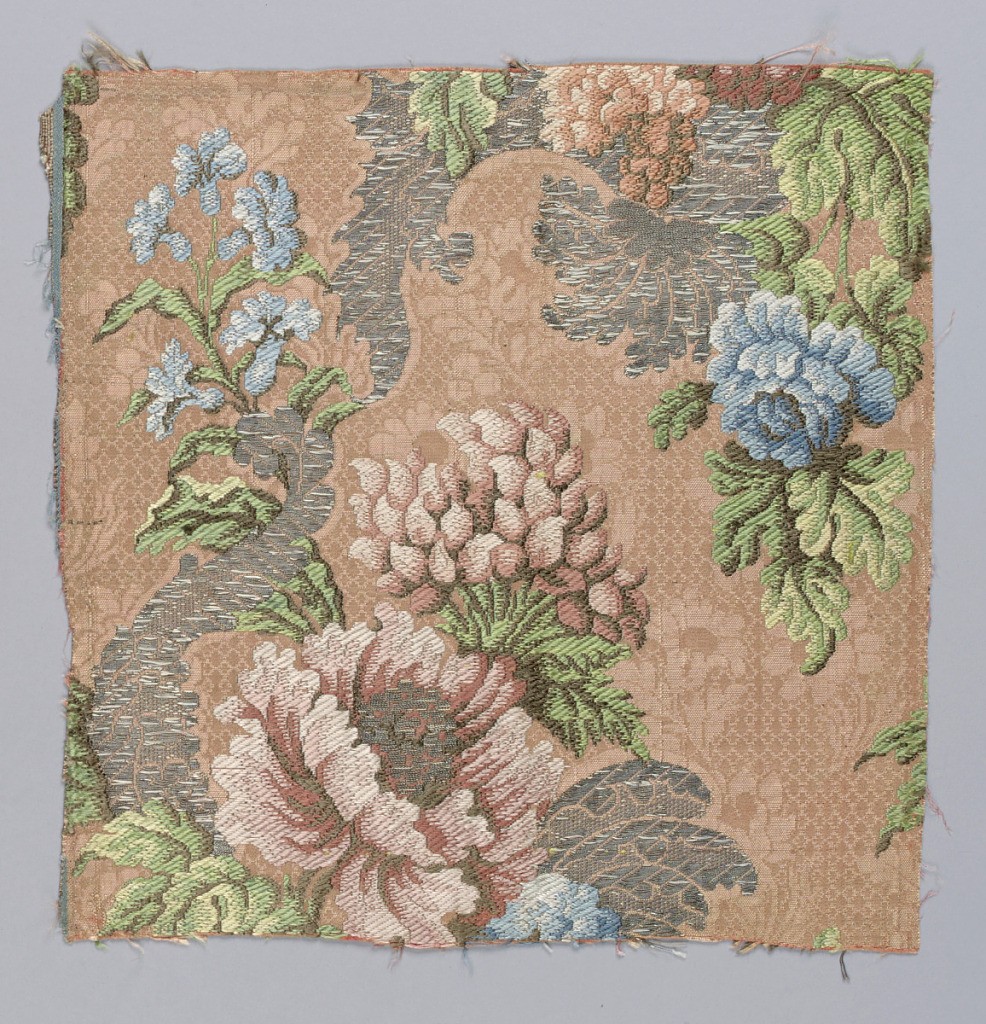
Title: Fragment
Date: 1700–1750
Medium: silk, metallic Technique: compound satin weave with discontinuous supplementary weft (brocaded)
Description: Patterned rose ground with polychrome floral design in silks and silver metallic